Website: home-depot
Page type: account-dashboard
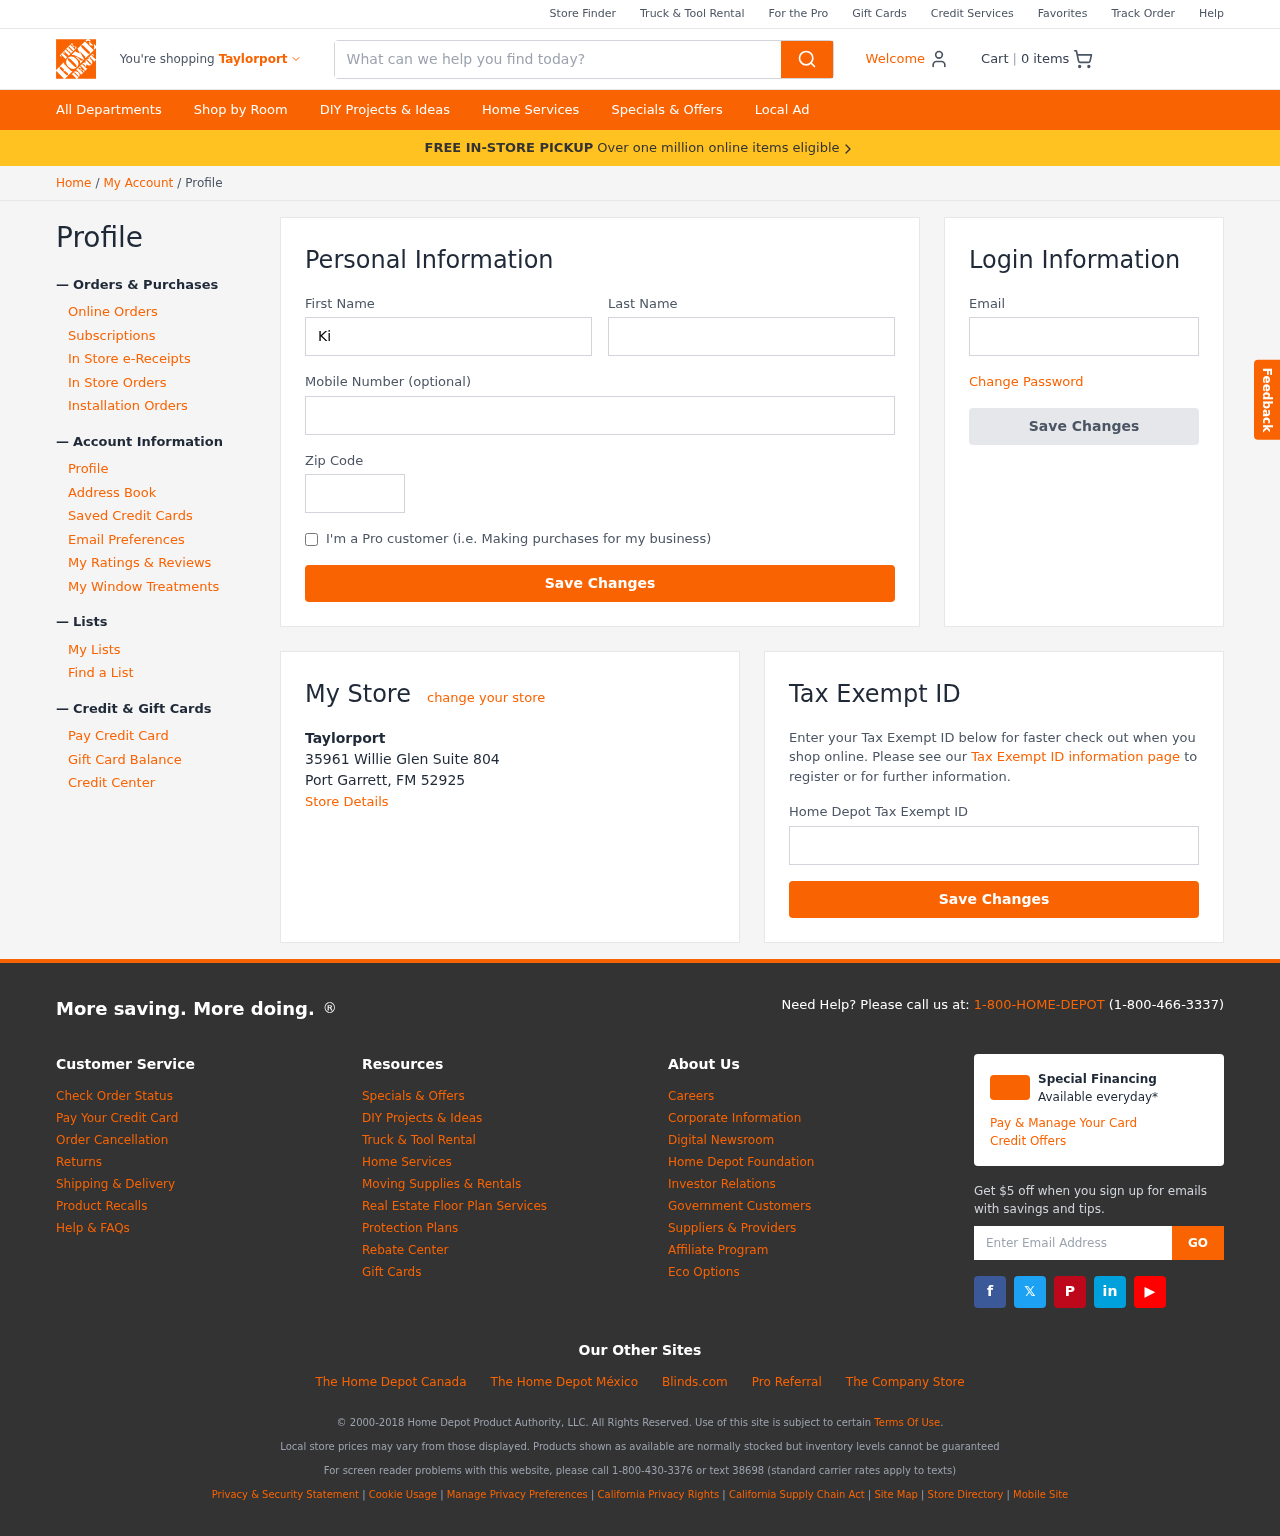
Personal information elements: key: PII_CITY
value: Taylorport
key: PII_EMAIL
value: kherman@gmail.com
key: PII_FIRSTNAME
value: Kimberly
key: PII_LASTNAME
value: Herman
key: PII_LOCATION1_CITY_STATE_ZIP
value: Port Garrett, FM 52925
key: PII_LOCATION1_NAME
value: Taylorport
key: PII_LOCATION1_STREET
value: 35961 Willie Glen Suite 804
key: PII_PHONE
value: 8985104337
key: PII_POSTCODE
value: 33362
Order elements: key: ORDER_NUM_ITEMS
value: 0
Search elements: key: HEADER_SEARCH
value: What can we help you find today?